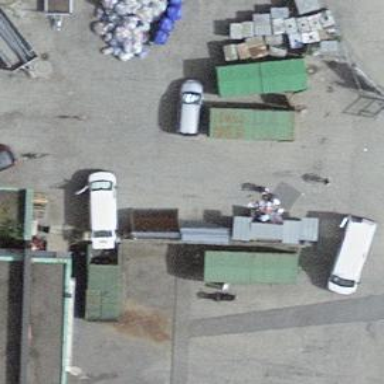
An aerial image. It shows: Recycling centre providing amenities for recycling.